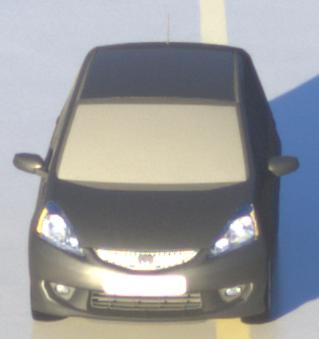
Make: Honda
Model: Jazz 1.2
Detailed model: Jazz (III) (11/08 - 04/11)
Model produced from: 2008/11
Model produced until: 2010/10
Doors: 5
Color: gray
Road condition: wet road
Daytime: sunrise or sunset
Contrast: high contrast